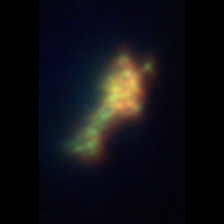
Taxon: Unknown_detritus
Group: Unknown